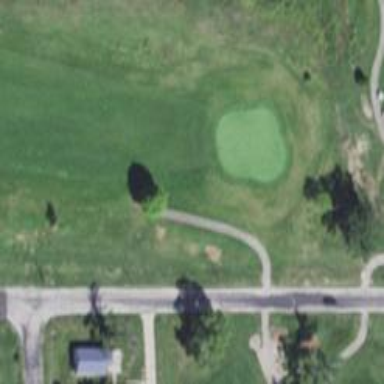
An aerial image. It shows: Path designated for golf carts.